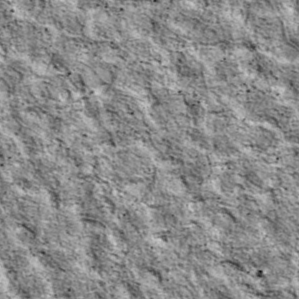
Label: non_frost